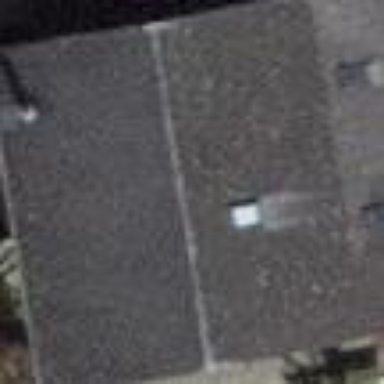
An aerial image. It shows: Building with tile roof.